Interaction volume radius: 5 \u00c5
Interaction volume height: 25 \u00c5
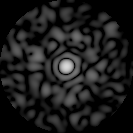
Disorder parameter: 0.86